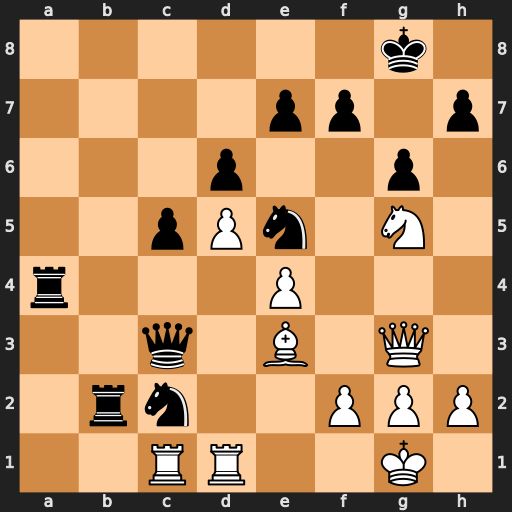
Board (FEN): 6k1/4pp1p/3p2p1/2pPn1N1/r3P3/2q1B1Q1/1rn2PPP/2RR2K1
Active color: w
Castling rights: -
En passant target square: -
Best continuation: Qh3 h5 Qc8+ Kg7 Qe8